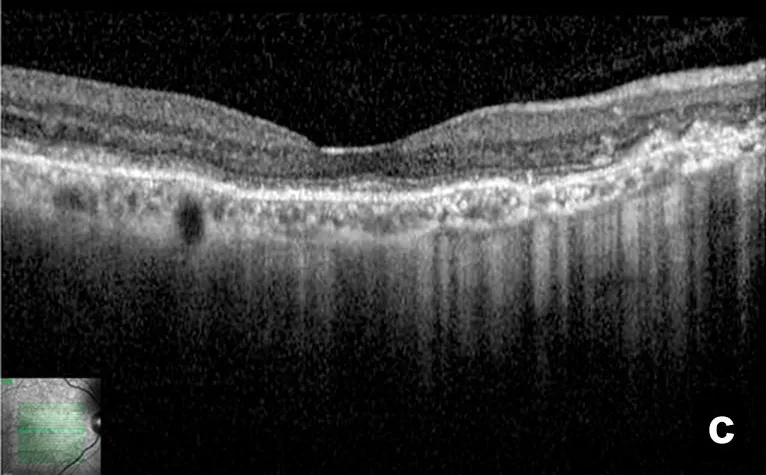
Optical coherence tomography. Of the patient II-1 in the "atrophic" stage. Right and left fovea are slightly yellowish due to retinal pigment epithelium atrophy and residual dispersed subretinal fibrotic material. Optical coherence tomography reveals diffuse loss of photoreceptor in both eyes, but with right eye foveolar sparing.
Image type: ophthalmic_imaging (oct)